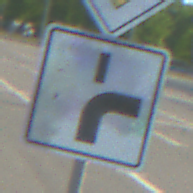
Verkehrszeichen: VerlaufVorfahrtsstrasse8
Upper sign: Vorfahrtsstrasse
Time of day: MorningAfternoon
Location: Outdoor (Suburban)
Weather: PartlyCloudy
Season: NotSpecified
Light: Natural